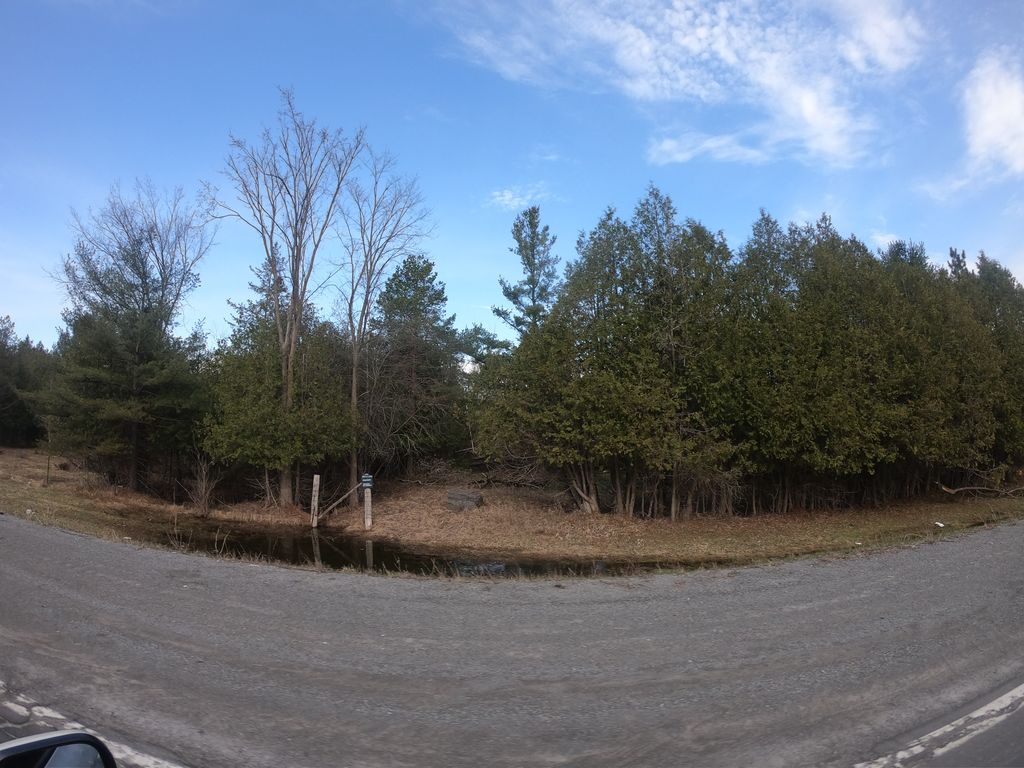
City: ottawa-gatineau